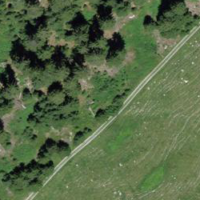
EUNIS habitat code: 24
Species observed at this site:
Neotinea ustulata